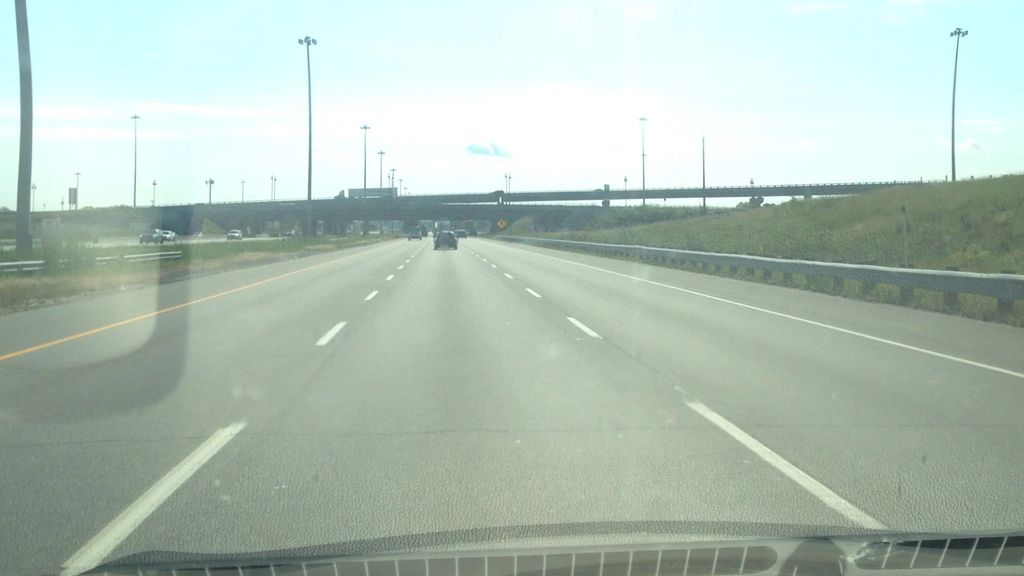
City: montreal